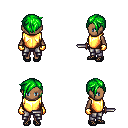
a pixel art fantasy rpg character, female body template, human, dark skin, gold chest armor, metal pants, green pixie cut hairstyle, gold gloves, ghillies, dagger, four views (front, back, left, right), 2x2 character sprite sheet, small pixel art, hard edges, no anti-aliasing